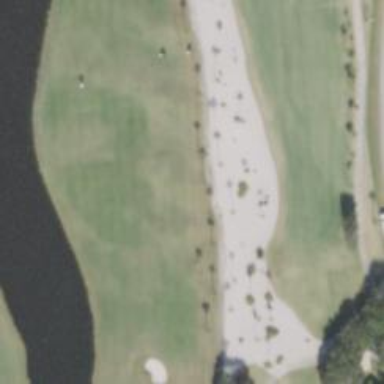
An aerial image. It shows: Golf hole.